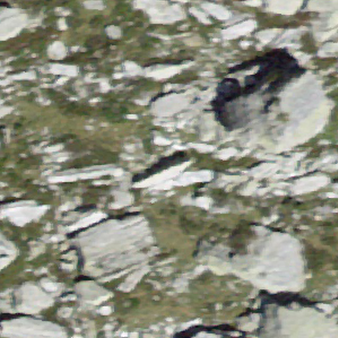
Label: bouldering_area